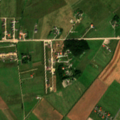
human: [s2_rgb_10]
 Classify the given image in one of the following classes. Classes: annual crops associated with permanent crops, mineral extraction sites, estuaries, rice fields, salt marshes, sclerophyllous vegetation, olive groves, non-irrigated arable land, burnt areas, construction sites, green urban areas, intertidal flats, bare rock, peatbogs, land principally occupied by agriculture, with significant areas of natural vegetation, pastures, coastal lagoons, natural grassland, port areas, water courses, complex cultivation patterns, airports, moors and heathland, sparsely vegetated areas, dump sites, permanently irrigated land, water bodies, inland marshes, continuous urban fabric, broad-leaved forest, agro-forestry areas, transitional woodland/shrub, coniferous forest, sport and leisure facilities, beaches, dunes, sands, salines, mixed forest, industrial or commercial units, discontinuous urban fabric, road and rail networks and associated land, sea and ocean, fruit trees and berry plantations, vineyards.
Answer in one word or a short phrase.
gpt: discontinuous urban fabric, non-irrigated arable land, pastures, complex cultivation patterns